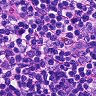
Metastatic tissue present: no